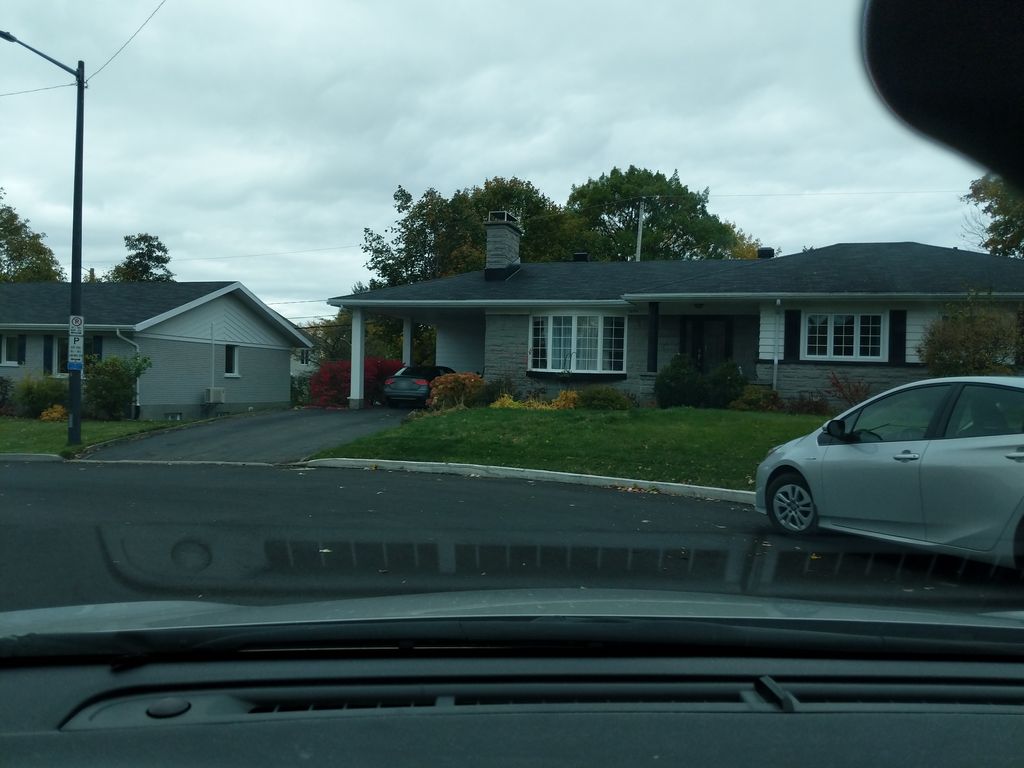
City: quebec_city